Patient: sex M, age 58
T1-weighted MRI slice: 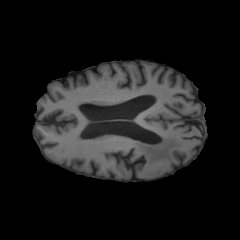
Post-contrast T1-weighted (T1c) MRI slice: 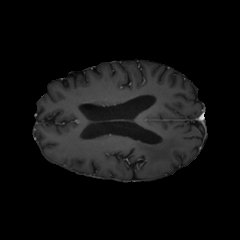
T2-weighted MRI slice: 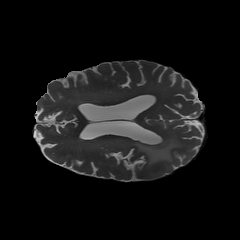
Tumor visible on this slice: yes
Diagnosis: Glioblastoma, IDH-wildtype
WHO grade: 4